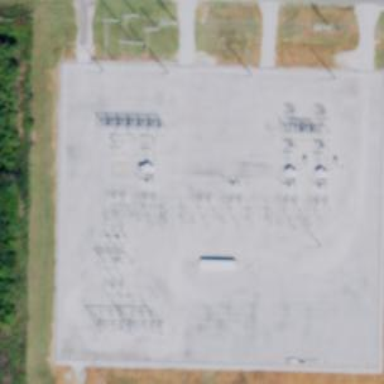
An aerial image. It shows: Distribution power substation secured by fence.